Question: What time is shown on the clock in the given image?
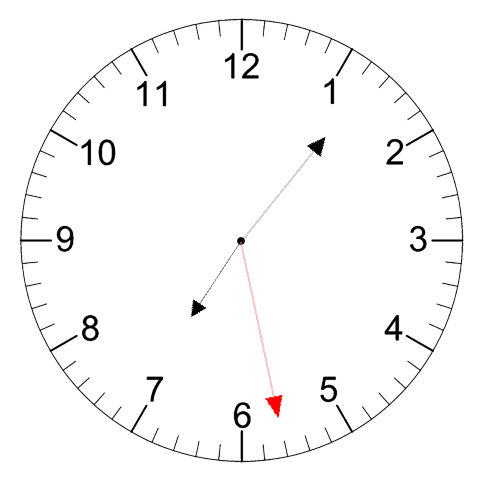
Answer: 07:06:28